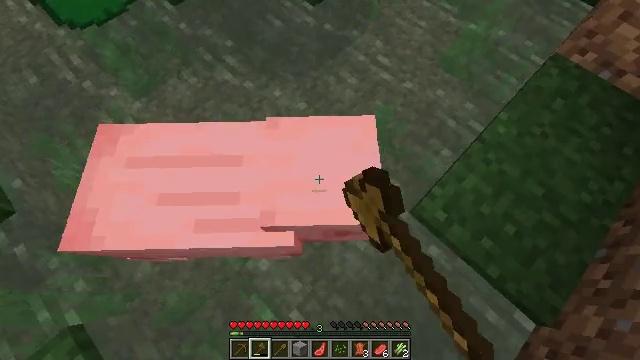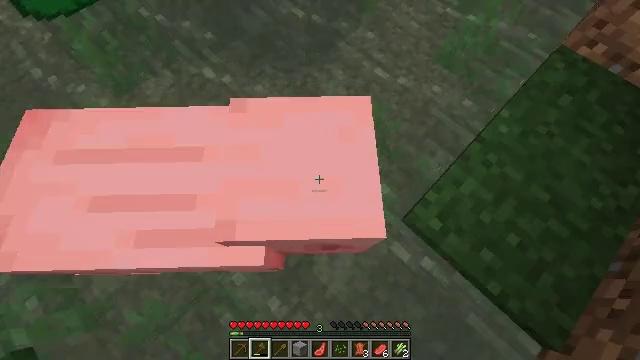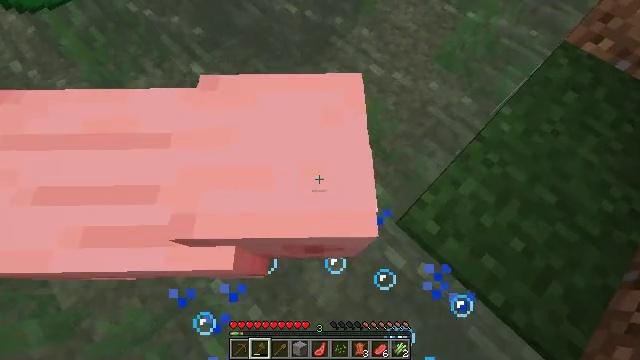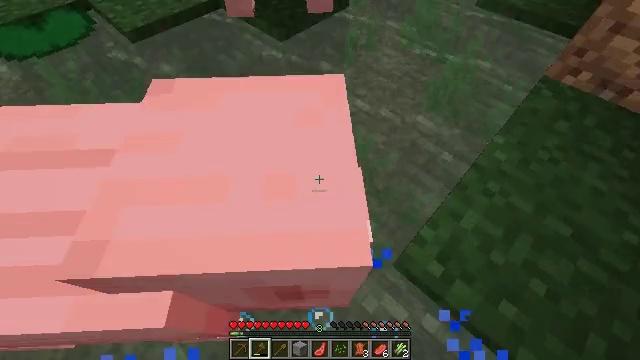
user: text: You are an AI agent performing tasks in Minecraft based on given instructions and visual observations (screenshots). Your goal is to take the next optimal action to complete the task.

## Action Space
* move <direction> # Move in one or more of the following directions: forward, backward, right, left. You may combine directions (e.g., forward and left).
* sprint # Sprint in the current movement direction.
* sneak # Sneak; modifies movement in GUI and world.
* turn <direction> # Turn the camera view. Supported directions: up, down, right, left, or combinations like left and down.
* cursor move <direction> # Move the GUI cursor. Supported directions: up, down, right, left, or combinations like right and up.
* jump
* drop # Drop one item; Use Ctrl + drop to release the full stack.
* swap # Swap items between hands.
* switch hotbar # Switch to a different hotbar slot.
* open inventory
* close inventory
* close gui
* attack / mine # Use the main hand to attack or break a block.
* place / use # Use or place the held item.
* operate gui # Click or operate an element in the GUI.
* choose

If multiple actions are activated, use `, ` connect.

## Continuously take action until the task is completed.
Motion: motion action
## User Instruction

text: Clear the seagrass to get an item.
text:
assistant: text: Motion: no_op
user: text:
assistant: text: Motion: turn up
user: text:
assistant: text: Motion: turn right and up
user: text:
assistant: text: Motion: no_op